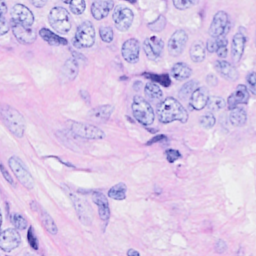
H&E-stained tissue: Breast